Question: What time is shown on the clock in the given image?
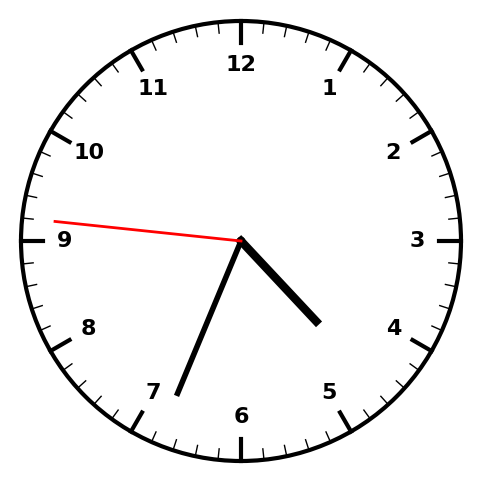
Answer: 04:33:46